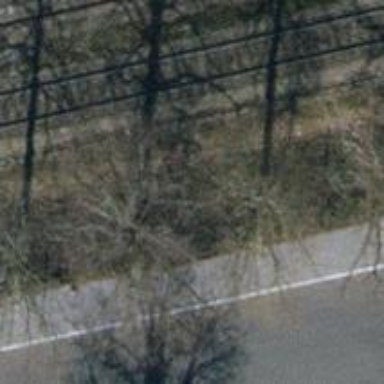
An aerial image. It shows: Avenue lined with trees.